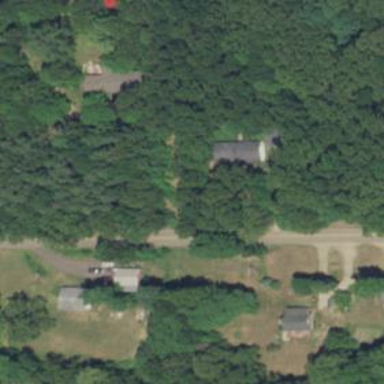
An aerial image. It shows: Driveway leading to service road.